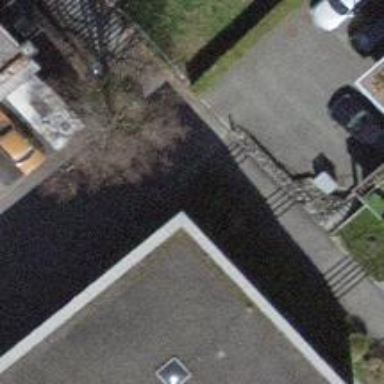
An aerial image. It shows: Set of steps on the road.